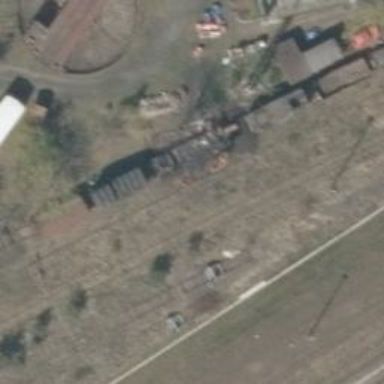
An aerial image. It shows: Abandoned railway yard.